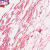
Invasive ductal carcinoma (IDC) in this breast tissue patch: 0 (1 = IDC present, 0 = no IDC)